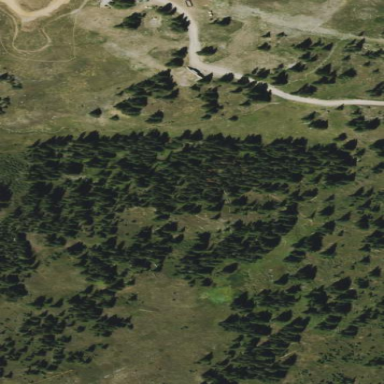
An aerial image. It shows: Evergreen needle-leaved woodland.